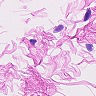
Metastatic tissue present: no